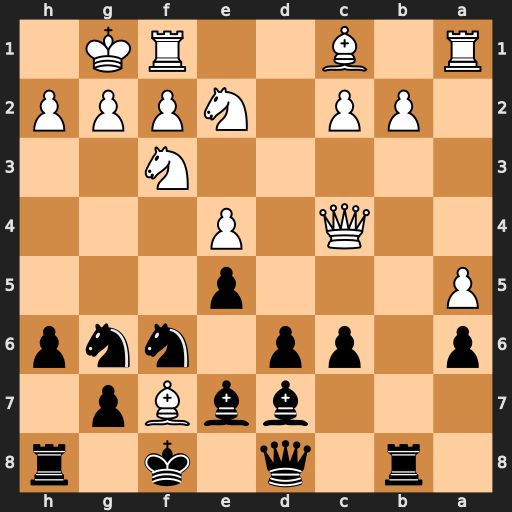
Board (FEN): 1r1q1k1r/3bbBp1/p1pp1nnp/P3p3/2Q1P3/5N2/1PP1NPPP/R1B2RK1
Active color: b
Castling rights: -
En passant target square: -
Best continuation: d5 Bxg6 dxc4